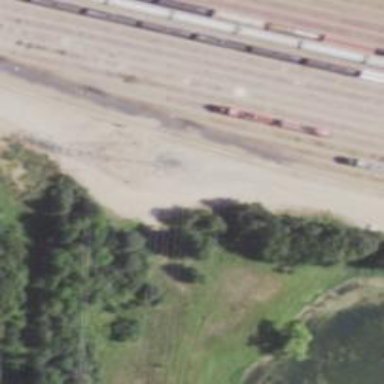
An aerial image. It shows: Railway yard.